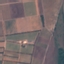
Land use / land cover class: PermanentCrop